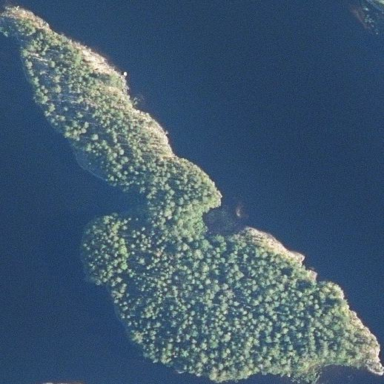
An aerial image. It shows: Islet.